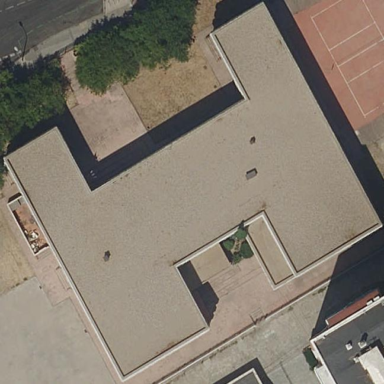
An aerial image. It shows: School building.